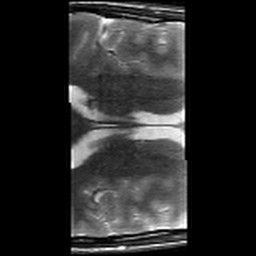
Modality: T2w
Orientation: axial
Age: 21
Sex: male
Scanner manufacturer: siemens
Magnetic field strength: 3 T
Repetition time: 8.02 s
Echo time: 0.08 s